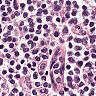
Metastatic tissue present: no